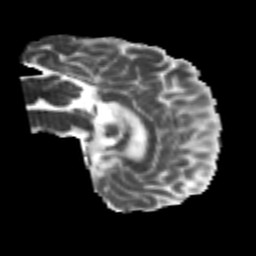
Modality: MD
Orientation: sagittal
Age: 22
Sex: male
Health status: healthy
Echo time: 0.074 s